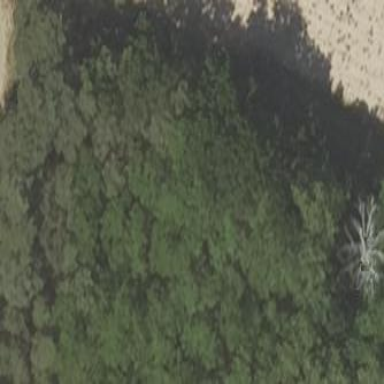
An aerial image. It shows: Forest area with woodland.